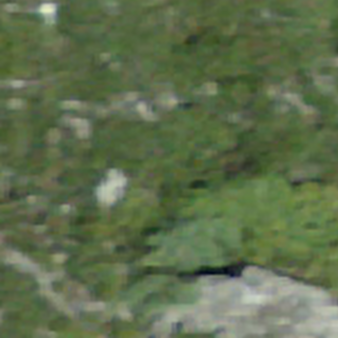
Label: other